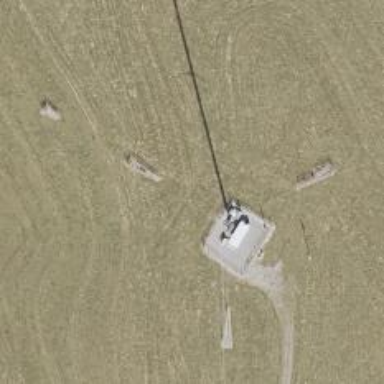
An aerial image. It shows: Mast tower used for communication.